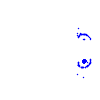
Particle: electron